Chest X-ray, PA view. Patient: 33 years old, sex M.
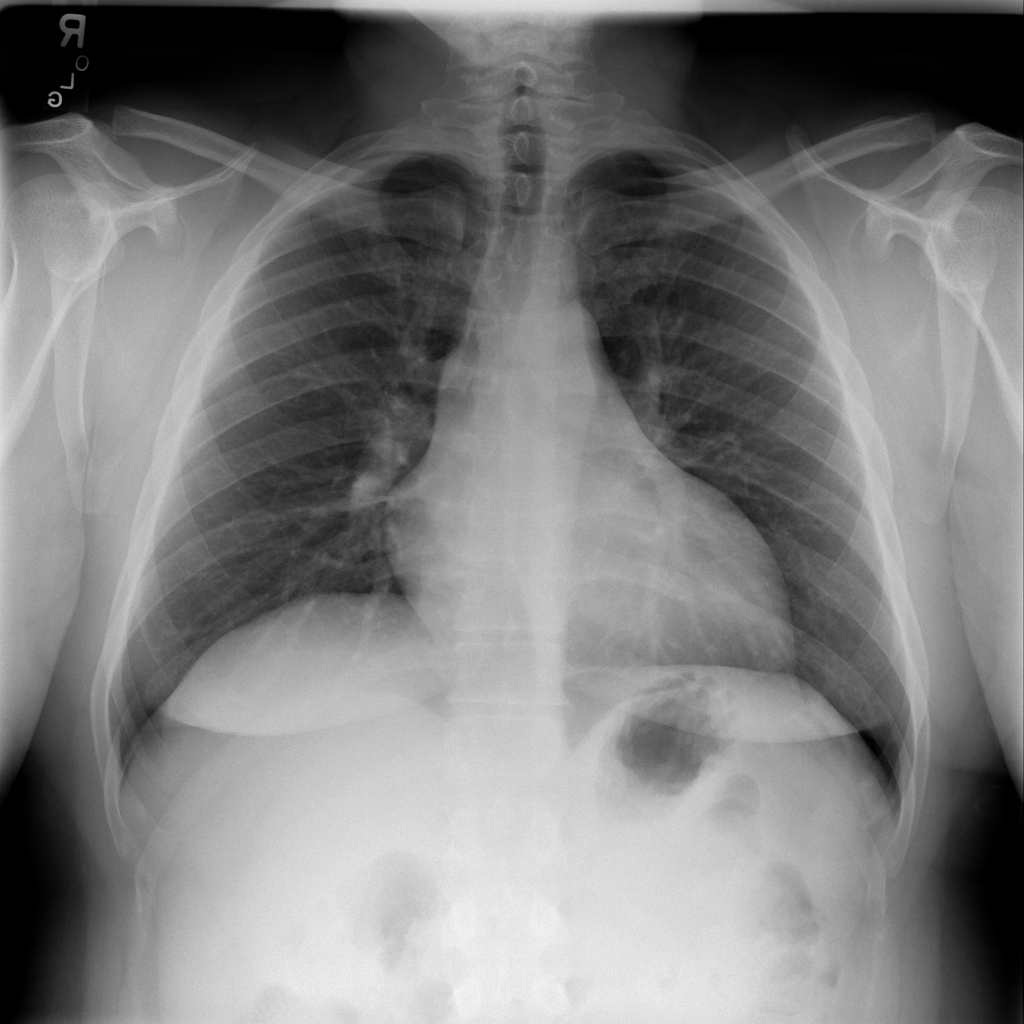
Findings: No Finding